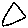
Label: triangle